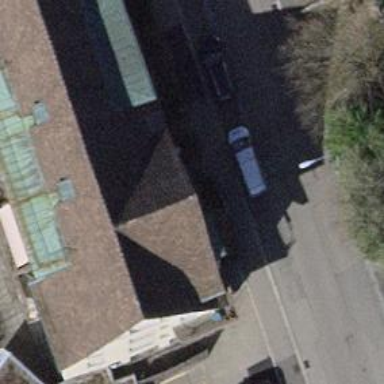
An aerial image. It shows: Building.